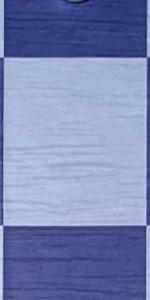
Label: Empty